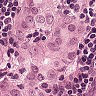
Metastatic tissue present: yes